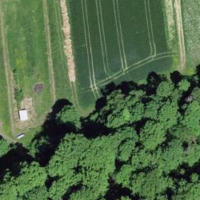
EUNIS habitat code: 40
Species observed at this site:
Lathyrus vernus
Lamium maculatum
Petasites albus